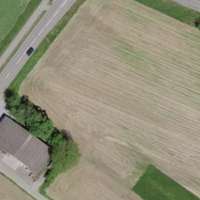
EUNIS habitat code: 24
Species observed at this site:
Ardea alba